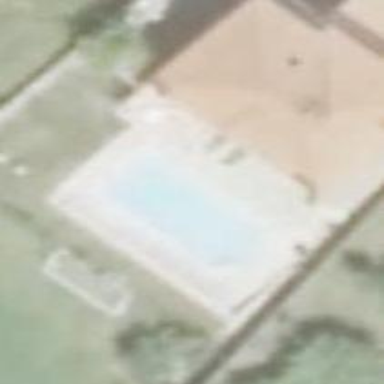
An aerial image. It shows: Swimming pool located in leisure land.